Question: I am trying to connect to my "thing" i.e Raspberry Pi registered in my AWS account using node.js. All credential files are stored and located in the proper path (certs folder). aws.iot SDK for node.js is installed on '~/deviceSDK'' directory of Raspberry Pi. Here is the code.
'''
var awsIot = require('aws-iot-device-sdk');
var device = awsIot.device({
keyPath: '/home/pi/deviceSDK/certs/private.pem.key',
certPath: '/home/pi/deviceSDK/certs/certificate.pem.crt',
caPath: '/home/pi/deviceSDK/certs/caCert.crt',
clientId: 'Raspberry',
region: 'us-west-2'
});
device.on('connect', function() {
console.log('connected');
});
'''
When I run the code I received following error:
> Error: Invalid connect options supplied.
I googled this problem and figured out that host should be added under connection options. So the code was updated as follows:
'''
var awsIot = require('aws-iot-device-sdk');
var device = awsIot.device({
keyPath: '/home/pi/deviceSDK/certs/private.pem.key',
certPath: '/home/pi/deviceSDK/certs/certificate.pem.crt',
caPath: '/home/pi/deviceSDK/certs/caCert.crt',
clientId: 'Raspberry',
region: 'us-west-2',
host: 'https://XXXXXXXXXX.iot.us-west-2.amazonaws.com'
});
device.on('connect', function() {
console.log('connected');
});
'''
In which XXXXXXXXXXX is obviously provided by AWS as Rest API Endpoint to interact with "thing" in my account as following picture shows.

Now I get this error:
> events.js:183
throw er; // Unhandled 'error' event
^Error: getaddrinfo ENOTFOUND
<URL>
<URL>
Any idea what is the problem? Thanks for your help.
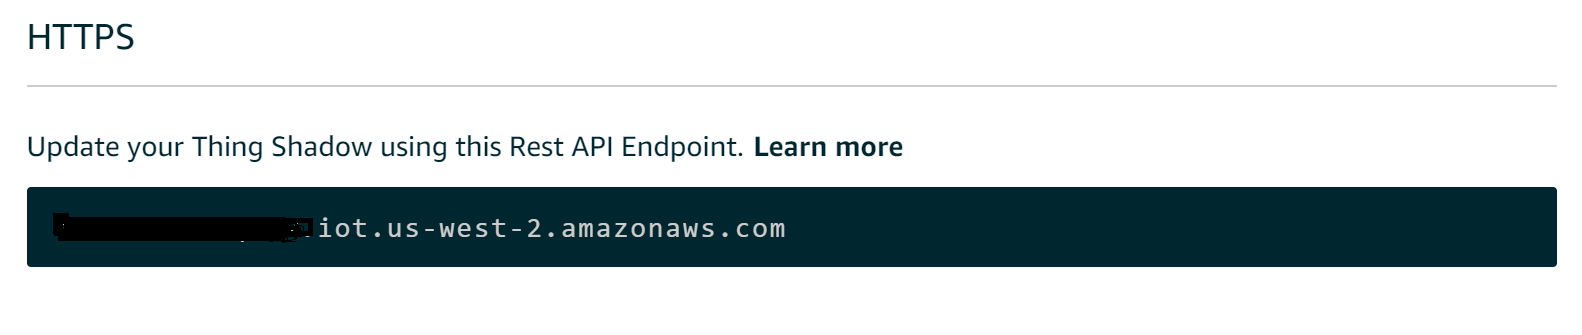
Answer: The problem was solved by removing https from the host. Thank you.